Question: I'm new to WPF and EF; I've looked but I wasn't able to find appropriate help.
---
This is what I have:
( and are ), and .
This is what I would like to present:
.
.
---
I'm trying to achieve this programmatically. I would much appreciate any help.
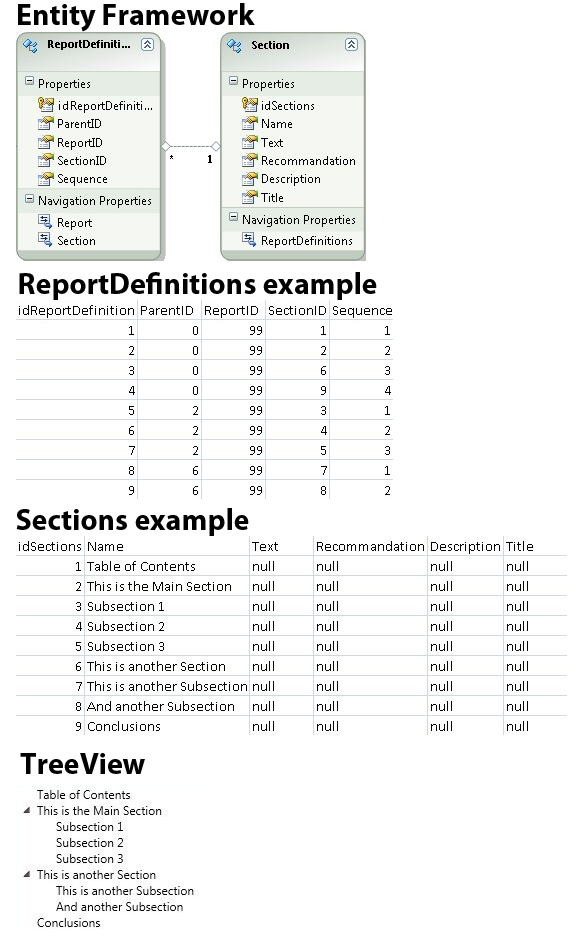
Answer: You need a collection of top-level 'ReportDefinition' objects:
'''
TopLevelReportDefinitions = ReportDefinitions.Where(rd => rd.ParentID == 0)
'''
You need to bind this collection to the 'ItemsSource' of the 'TreeView'.
In EF, you also need to create a parent-child relation on 'ReportDefinition' linking the children to the parent using 'ParentID'. For convenience you can name the reverse collection 'Children'. The collection of 'ReportDefinition' objects directly below another 'ReportDefinition' is then the collection:
'''
ReportDefinition.Children
'''
You then have to create 'HierarchicalTemplate' in the 'TreeView':
'''
<TreeView ItemsSource="{Binding TopLevelReportDefinitions}">
<TreeView.ItemTemplate>
<HierarchicalDataTemplate ItemsSource="{Binding Children}">
<TextBlock Text="{Binding Name}"/>
</HierarchicalDataTemplate>
</TreeView.ItemTemplate>
</TreeView>
'''